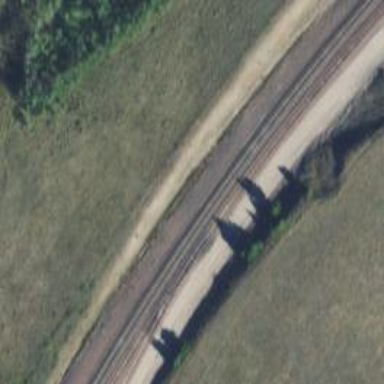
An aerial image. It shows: Railway siding with rails.